Question: In MATLAB, is it possible to create a single graph of two related data sources with the first source plotted along the bottom of the x-axis and the 2nd source plotted down from the top of the x-axis?
I can't find anywhere in the MATLAB documentation where this is done.
The final graph I need is in a form like this:

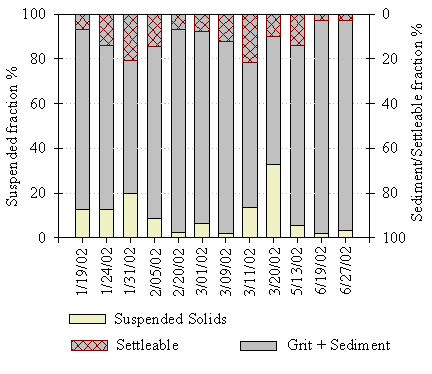
Answer: I tried to reproduce your graph as close as possible. Here's what I ended up with:
'''
t = linspace(datenum('01-19-2002'), datenum('06-27-2002'), 12);
x1 = randi(40, [12 1]);
x2 = randi(40, [12 1]);
z = 100-x1-x2;
hAxR = axes();
hAxL = axes();
h = bar(t, [x1 z x2], 'stacked');
set(h(1),'facecolor','y')
set(h(2),'facecolor',[.8 .8 .8])
set(h(3),'facecolor','r')
legend(h, {'s1' 's2' 's3'}, ...
'orientation','horizontal', 'location','northoutside')
set(hAxL, 'xtick',t, 'xlim',[datenum('01-01-2002') datenum('07-15-2002')])
datetick(hAxL, 'x',2,'keepticks','keeplimits')
xticklabel_rotate
ylabel(hAxL, 'label1')
ylabel(hAxR, 'label2')
set(hAxR, 'position',get(hAxL,'position'), 'color','none', 'xtick',[], ...
'ydir','reverse', 'yaxislocation','right', 'ylim',get(hAxL,'ylim'))
set(hAxL, 'YGrid','on')
'''

I am using <URL> to rotate the labels on the x-axis